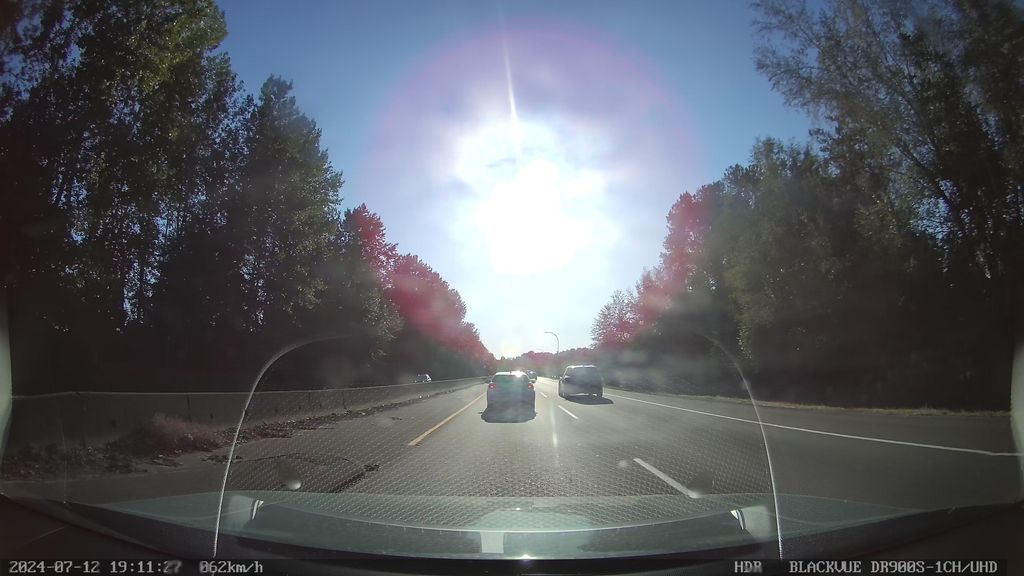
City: vancouver